Question: I am trying to use a video as my webpage background on a next.js 13 / react app
& I am getting back "unable to play media" on the webpage, and within the Vercel Source Output.
My video works great in a local environment, I did have to use Github LFS not sure if that may be why?
I am serving the video from 'public' folder, it is a 200 mb+ mp4.
[]
<URL>'''
Expected the video to render and be full screen..
My video code
'''
<div className="z-10">
<div className="overlay"></div>
<video id="videoBG" className="" autoPlay loop >
<source src="Water.mp4" type="video/mp4"/>
</video>
</div>
'''
'''
'''
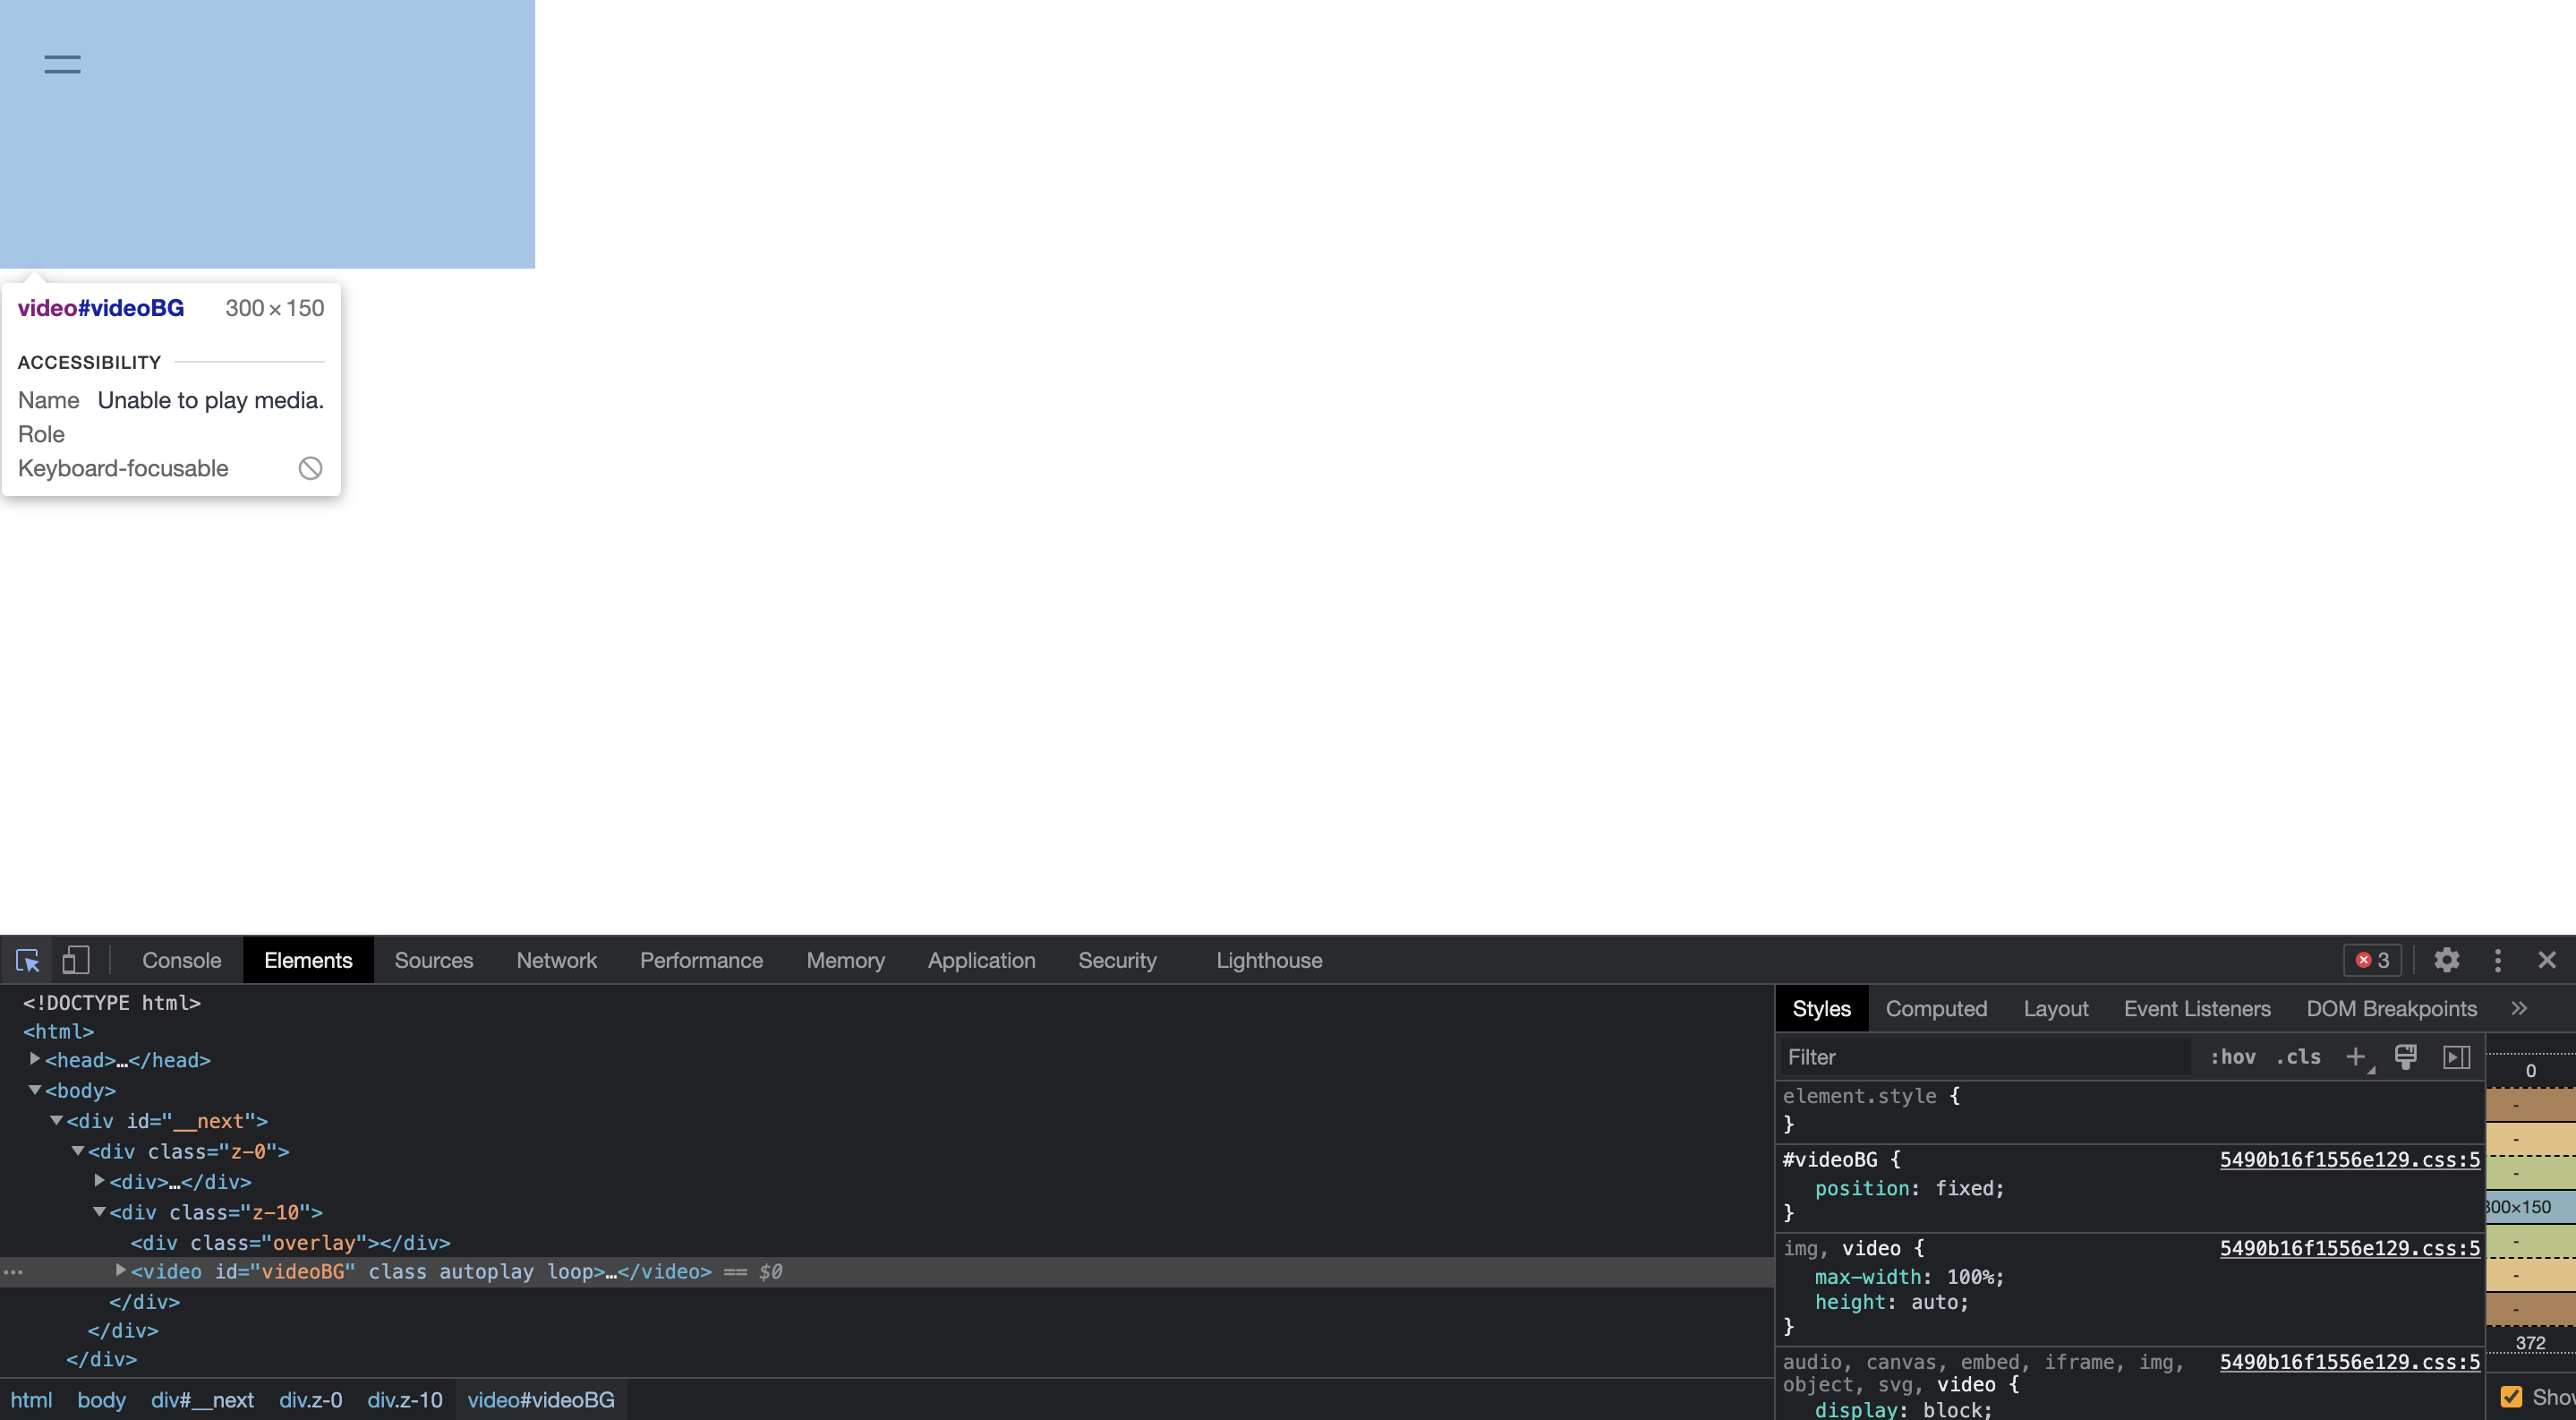
Answer: I figured it out, for anyone else who runs into this issue. Vercel doesn't work with github lfs! I ended up hosting the video via a 3rd party (I used cloudflare) and imported it via url.
UPDATE
**
Cloudflare stream doesn't allow inline css alterations, so was unable to efficiently set it as a background video, as to it was stuck to a set aspect size, and refused to cover entire viewport at certain screen sizes.
I fixed this by using Vimeo Video hosting instead, though had to get a standard account. Vimeo worked fantastic for this use case.